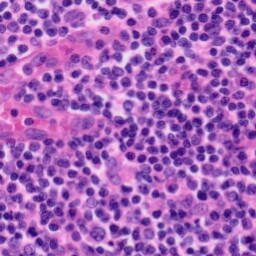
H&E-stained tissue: Tonsil